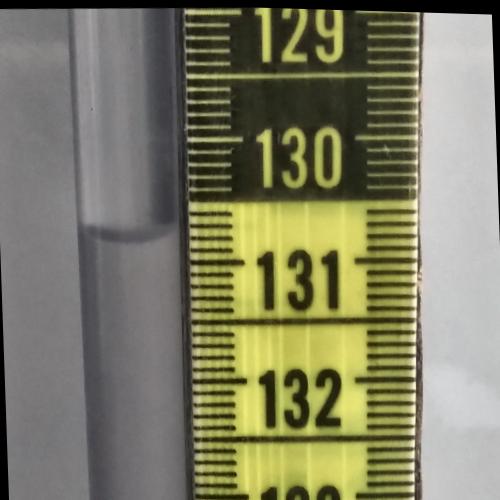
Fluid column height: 130.8 cm